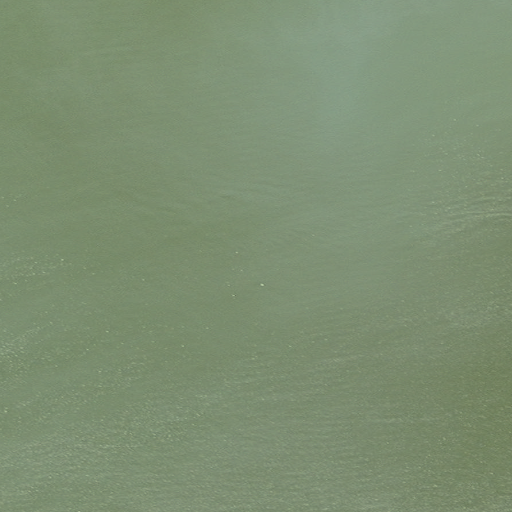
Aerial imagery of valley in Alaska named Ferebee Valley containing only unknown